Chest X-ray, AP view. Patient: 61 years old, sex M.
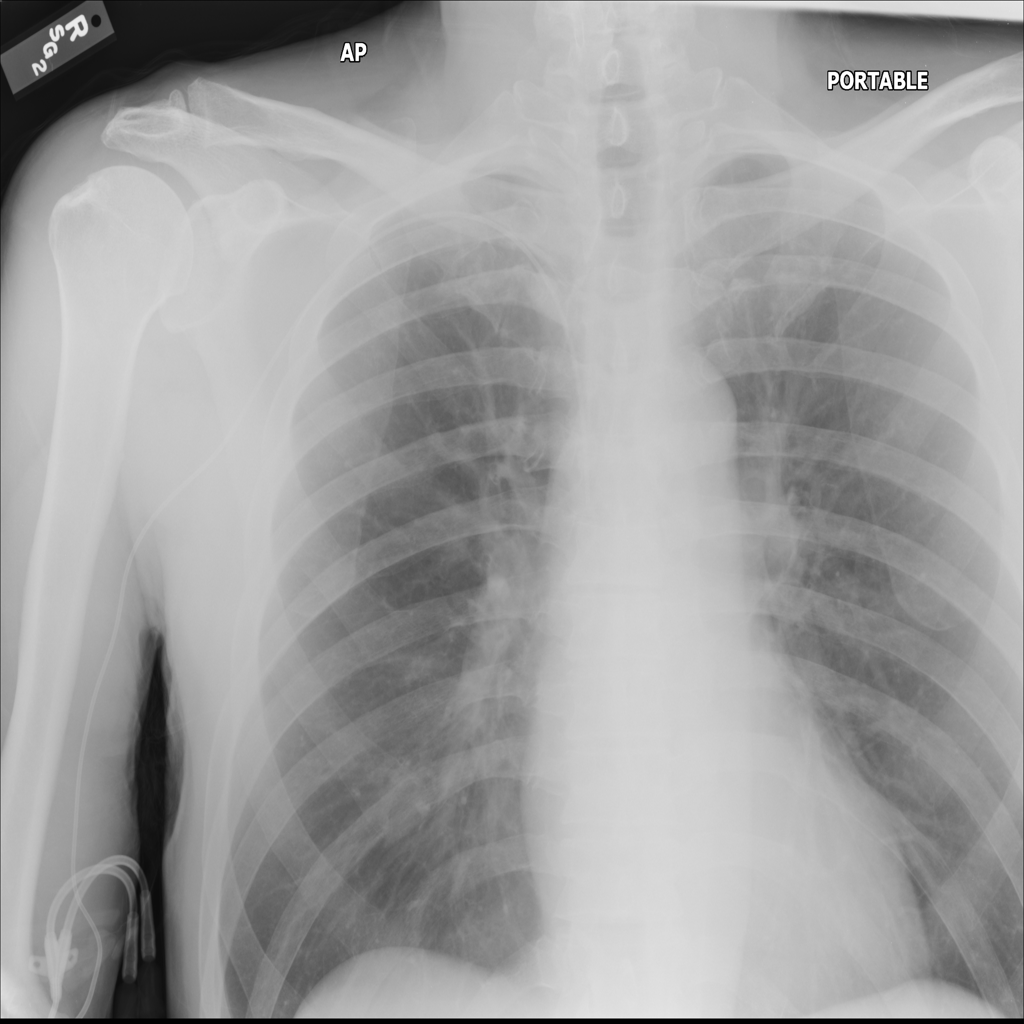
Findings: No Finding